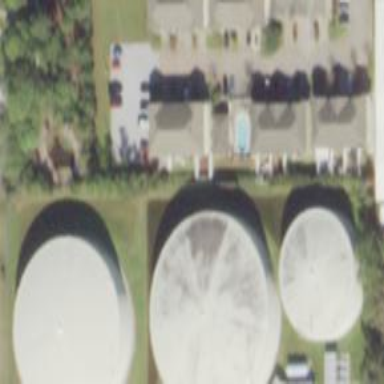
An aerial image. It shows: Building with man-made water storage tank.